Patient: sex F, age 38
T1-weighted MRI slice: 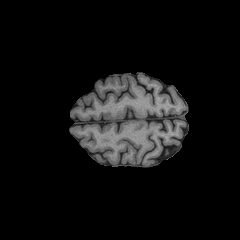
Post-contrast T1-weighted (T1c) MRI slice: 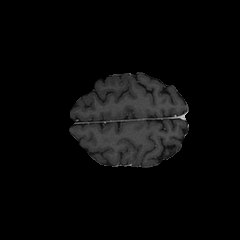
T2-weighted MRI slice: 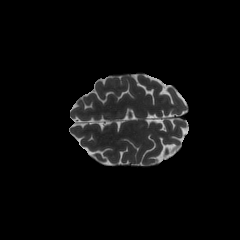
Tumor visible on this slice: no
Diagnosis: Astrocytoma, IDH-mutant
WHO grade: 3